Field crop: tomato
Growth stage: 2
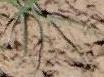
Species: cyperus